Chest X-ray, AP view. Patient: 35 years old, sex M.
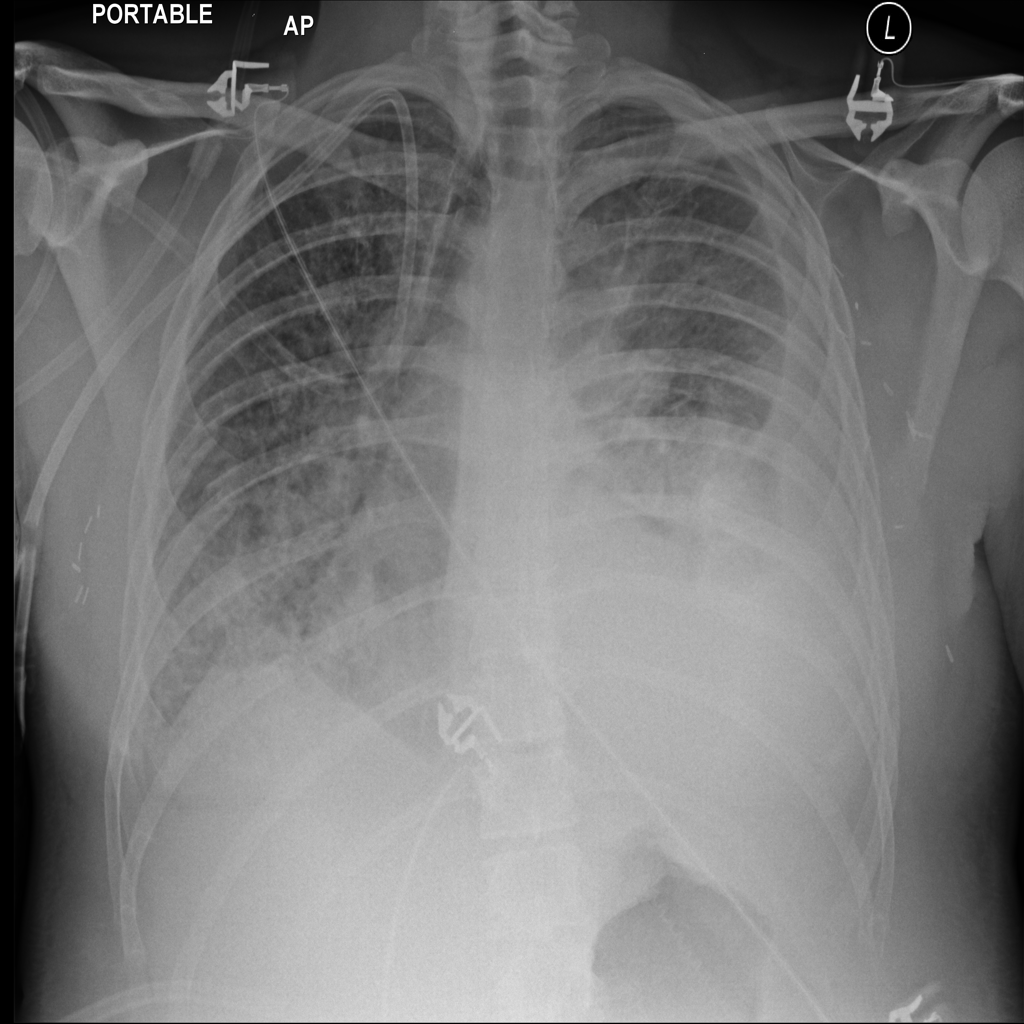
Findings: Edema, Effusion, Infiltration